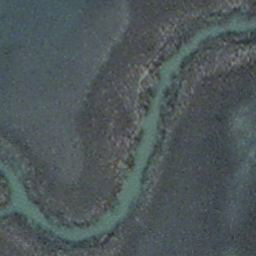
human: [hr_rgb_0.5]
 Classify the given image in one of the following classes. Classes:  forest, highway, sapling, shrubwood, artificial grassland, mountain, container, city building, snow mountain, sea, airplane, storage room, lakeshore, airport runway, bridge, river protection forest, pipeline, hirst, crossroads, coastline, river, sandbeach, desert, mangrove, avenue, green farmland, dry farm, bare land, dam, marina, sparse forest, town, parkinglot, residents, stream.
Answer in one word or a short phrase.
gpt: stream